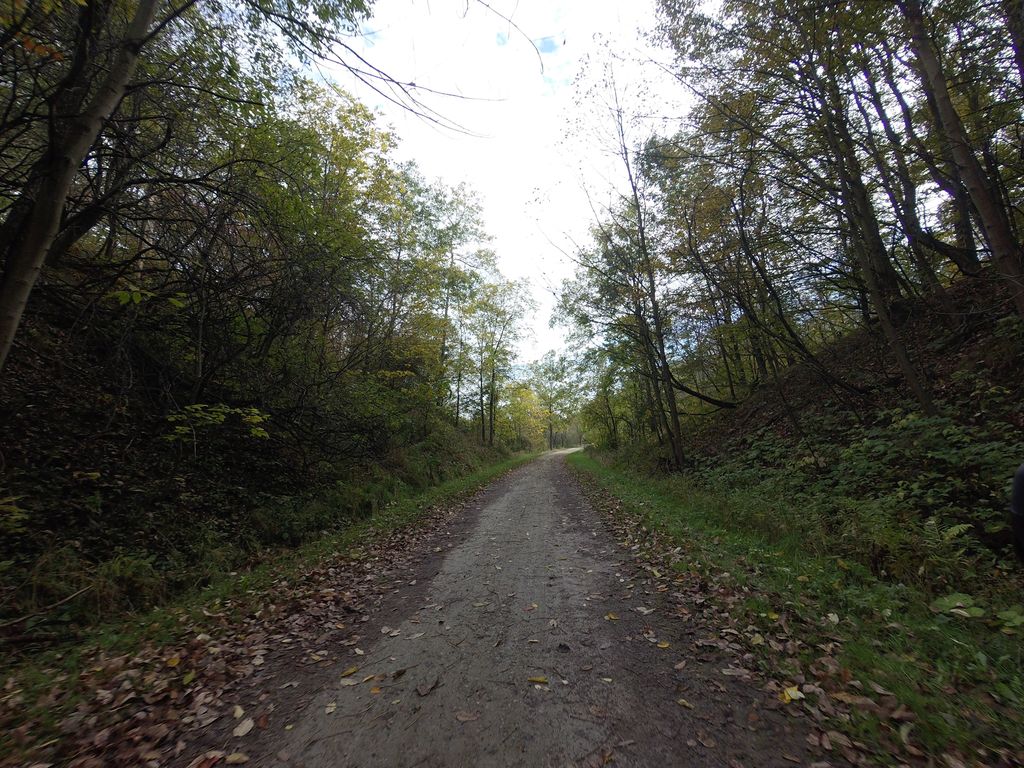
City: hamilton